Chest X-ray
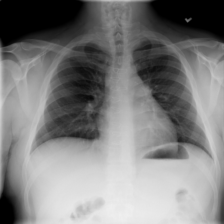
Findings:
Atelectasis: negative
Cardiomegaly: negative
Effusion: negative
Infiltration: negative
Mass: negative
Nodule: negative
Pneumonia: negative
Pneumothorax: negative
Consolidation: negative
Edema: negative
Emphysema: negative
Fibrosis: negative
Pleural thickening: negative
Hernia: negative